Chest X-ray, PA view. Patient: 73 years old, sex M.
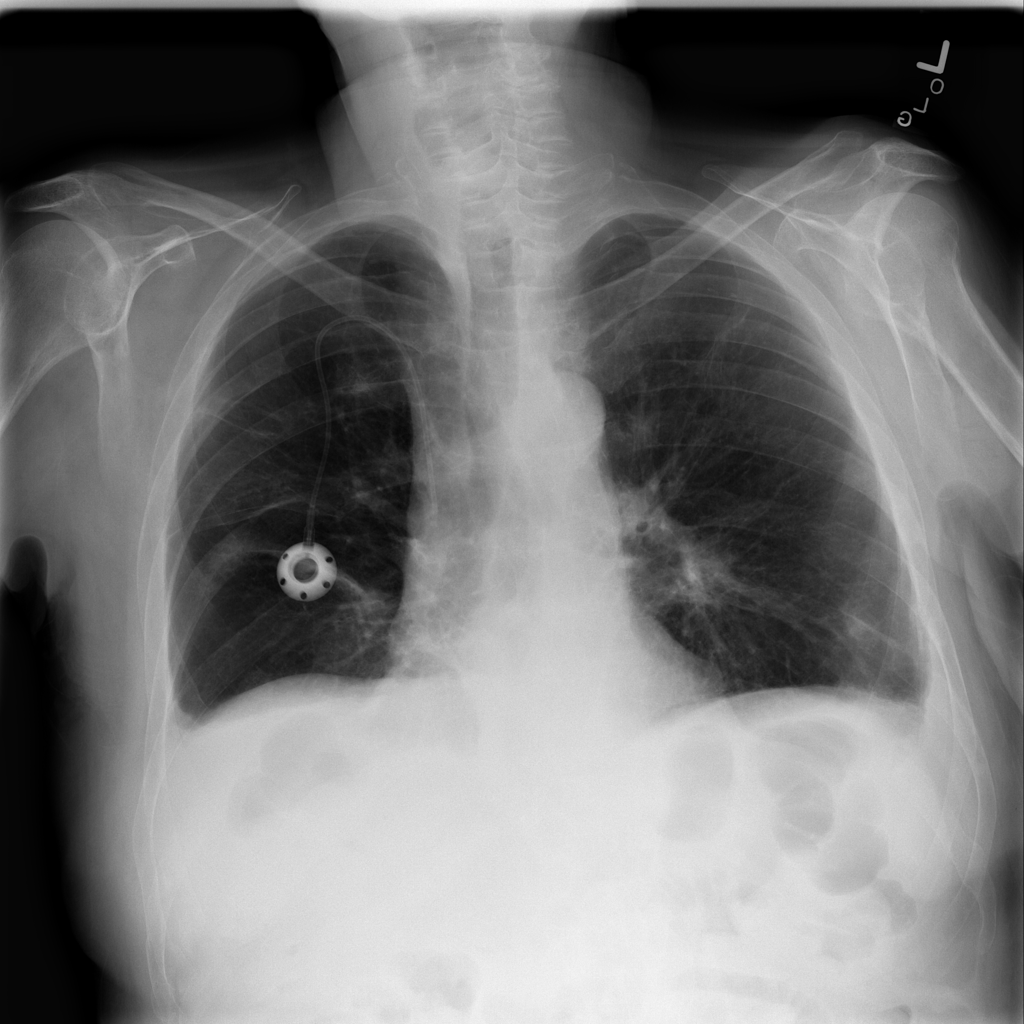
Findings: Effusion